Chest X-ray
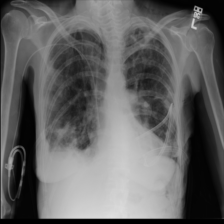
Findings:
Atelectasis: negative
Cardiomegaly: negative
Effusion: negative
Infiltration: positive
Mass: negative
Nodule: negative
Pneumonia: negative
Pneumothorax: negative
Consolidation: negative
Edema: negative
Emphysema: positive
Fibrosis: negative
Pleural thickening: negative
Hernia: negative